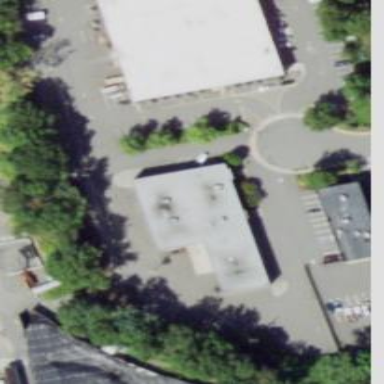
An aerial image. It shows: Fitness centre on leisure land.